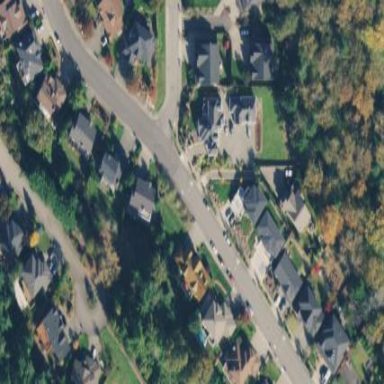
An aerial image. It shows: Residential neighbourhood.